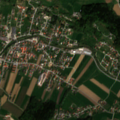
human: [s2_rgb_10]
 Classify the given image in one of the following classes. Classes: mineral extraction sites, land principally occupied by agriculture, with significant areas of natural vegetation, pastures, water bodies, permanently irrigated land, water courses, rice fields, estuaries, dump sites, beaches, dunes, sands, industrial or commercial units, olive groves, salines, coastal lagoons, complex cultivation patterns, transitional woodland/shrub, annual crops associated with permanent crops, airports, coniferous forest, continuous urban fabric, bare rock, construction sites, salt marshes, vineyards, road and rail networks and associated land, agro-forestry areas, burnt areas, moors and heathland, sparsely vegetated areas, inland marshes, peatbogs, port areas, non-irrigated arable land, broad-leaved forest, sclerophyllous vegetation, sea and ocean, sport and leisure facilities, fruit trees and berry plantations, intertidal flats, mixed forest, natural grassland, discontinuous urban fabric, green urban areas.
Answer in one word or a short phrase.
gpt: discontinuous urban fabric, pastures, complex cultivation patterns, mixed forest